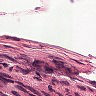
Metastatic tissue present: yes